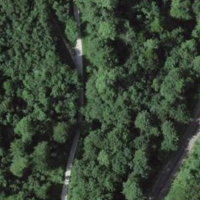
EUNIS habitat code: 57
Species observed at this site:
Equisetum telmateia